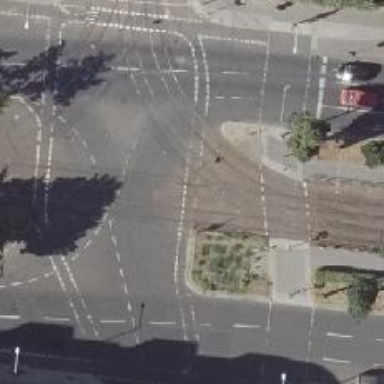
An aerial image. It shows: Tram crossing on the railway.